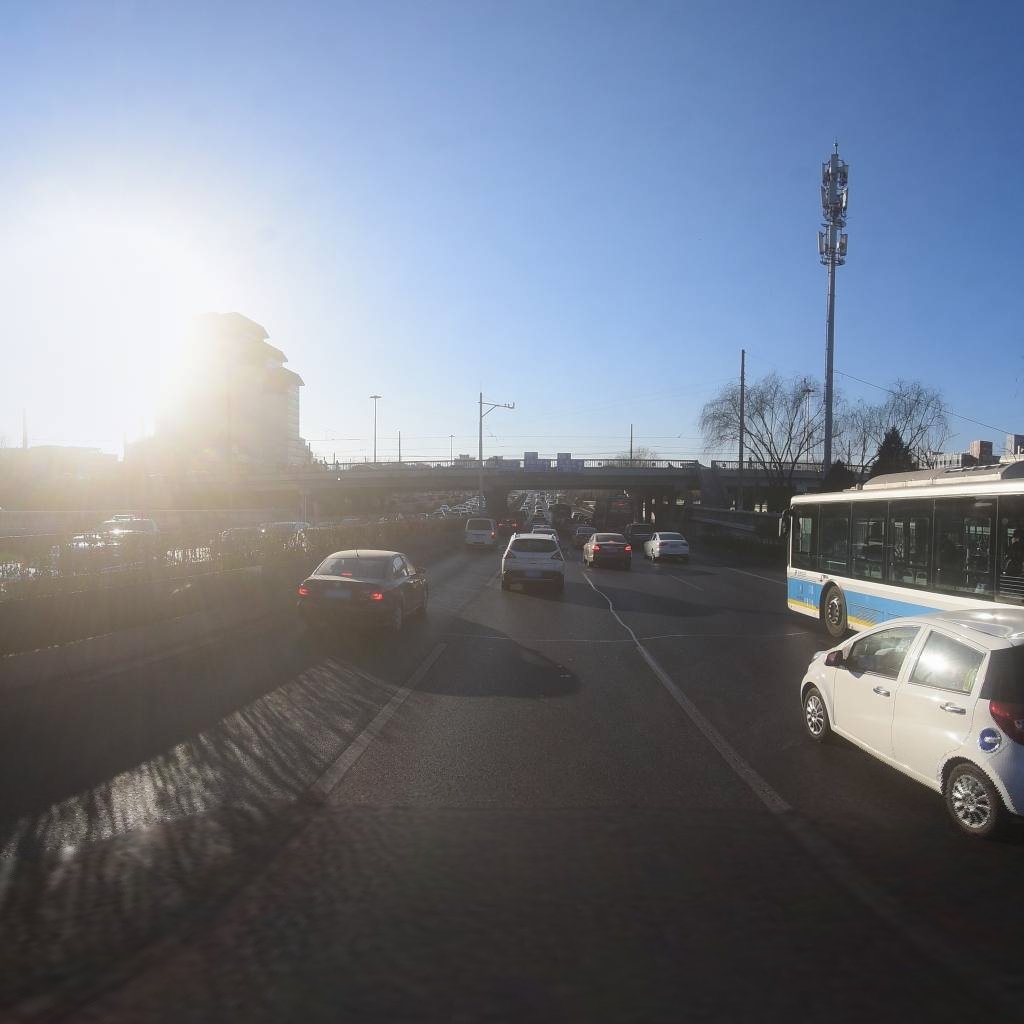
Region: Dongcheng
Road damage annotations: longitudinal patch, transverse patch